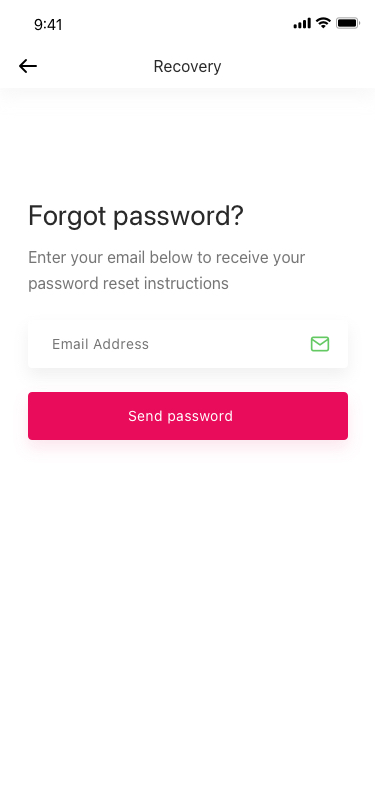
Text in this UI design:
Email Address
Send password
Recovery
Enter your email below to receive your
password reset instructions
Forgot password?